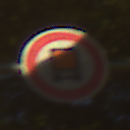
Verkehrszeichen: VerbotKennzeichnungspflichtigeKraftfahrzeugeGefaehrlicheGueter
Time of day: SunriseSunset
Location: Outdoor (Nature)
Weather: PartlyCloudy
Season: NotSpecified
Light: Natural